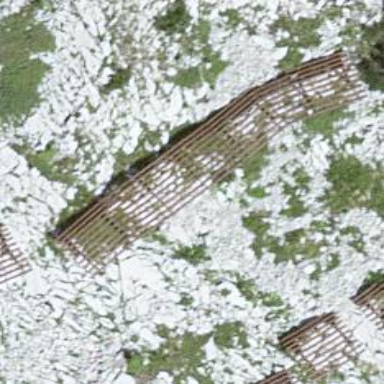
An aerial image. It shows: Avalanche protection barrier made by humans.